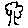
Label: tree